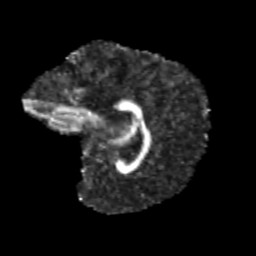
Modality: FA
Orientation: sagittal
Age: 13
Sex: female
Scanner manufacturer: siemens
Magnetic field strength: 3 T
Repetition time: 3.8 s
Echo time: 0.07 s